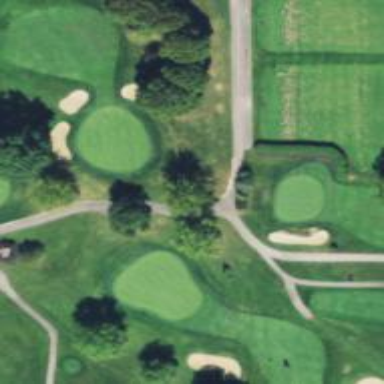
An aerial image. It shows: Service road designated as golf cart path.